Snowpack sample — Buffalo Mountain, Silverthorne, Colorado, USA (1/25/25, 10:11 AM MST)
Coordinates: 39.6222, -106.1139
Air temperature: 22 °F
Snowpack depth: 110 cm
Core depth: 10 cm
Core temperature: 46.4 °F
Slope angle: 12°, slope face: 102°
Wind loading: high
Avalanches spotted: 0
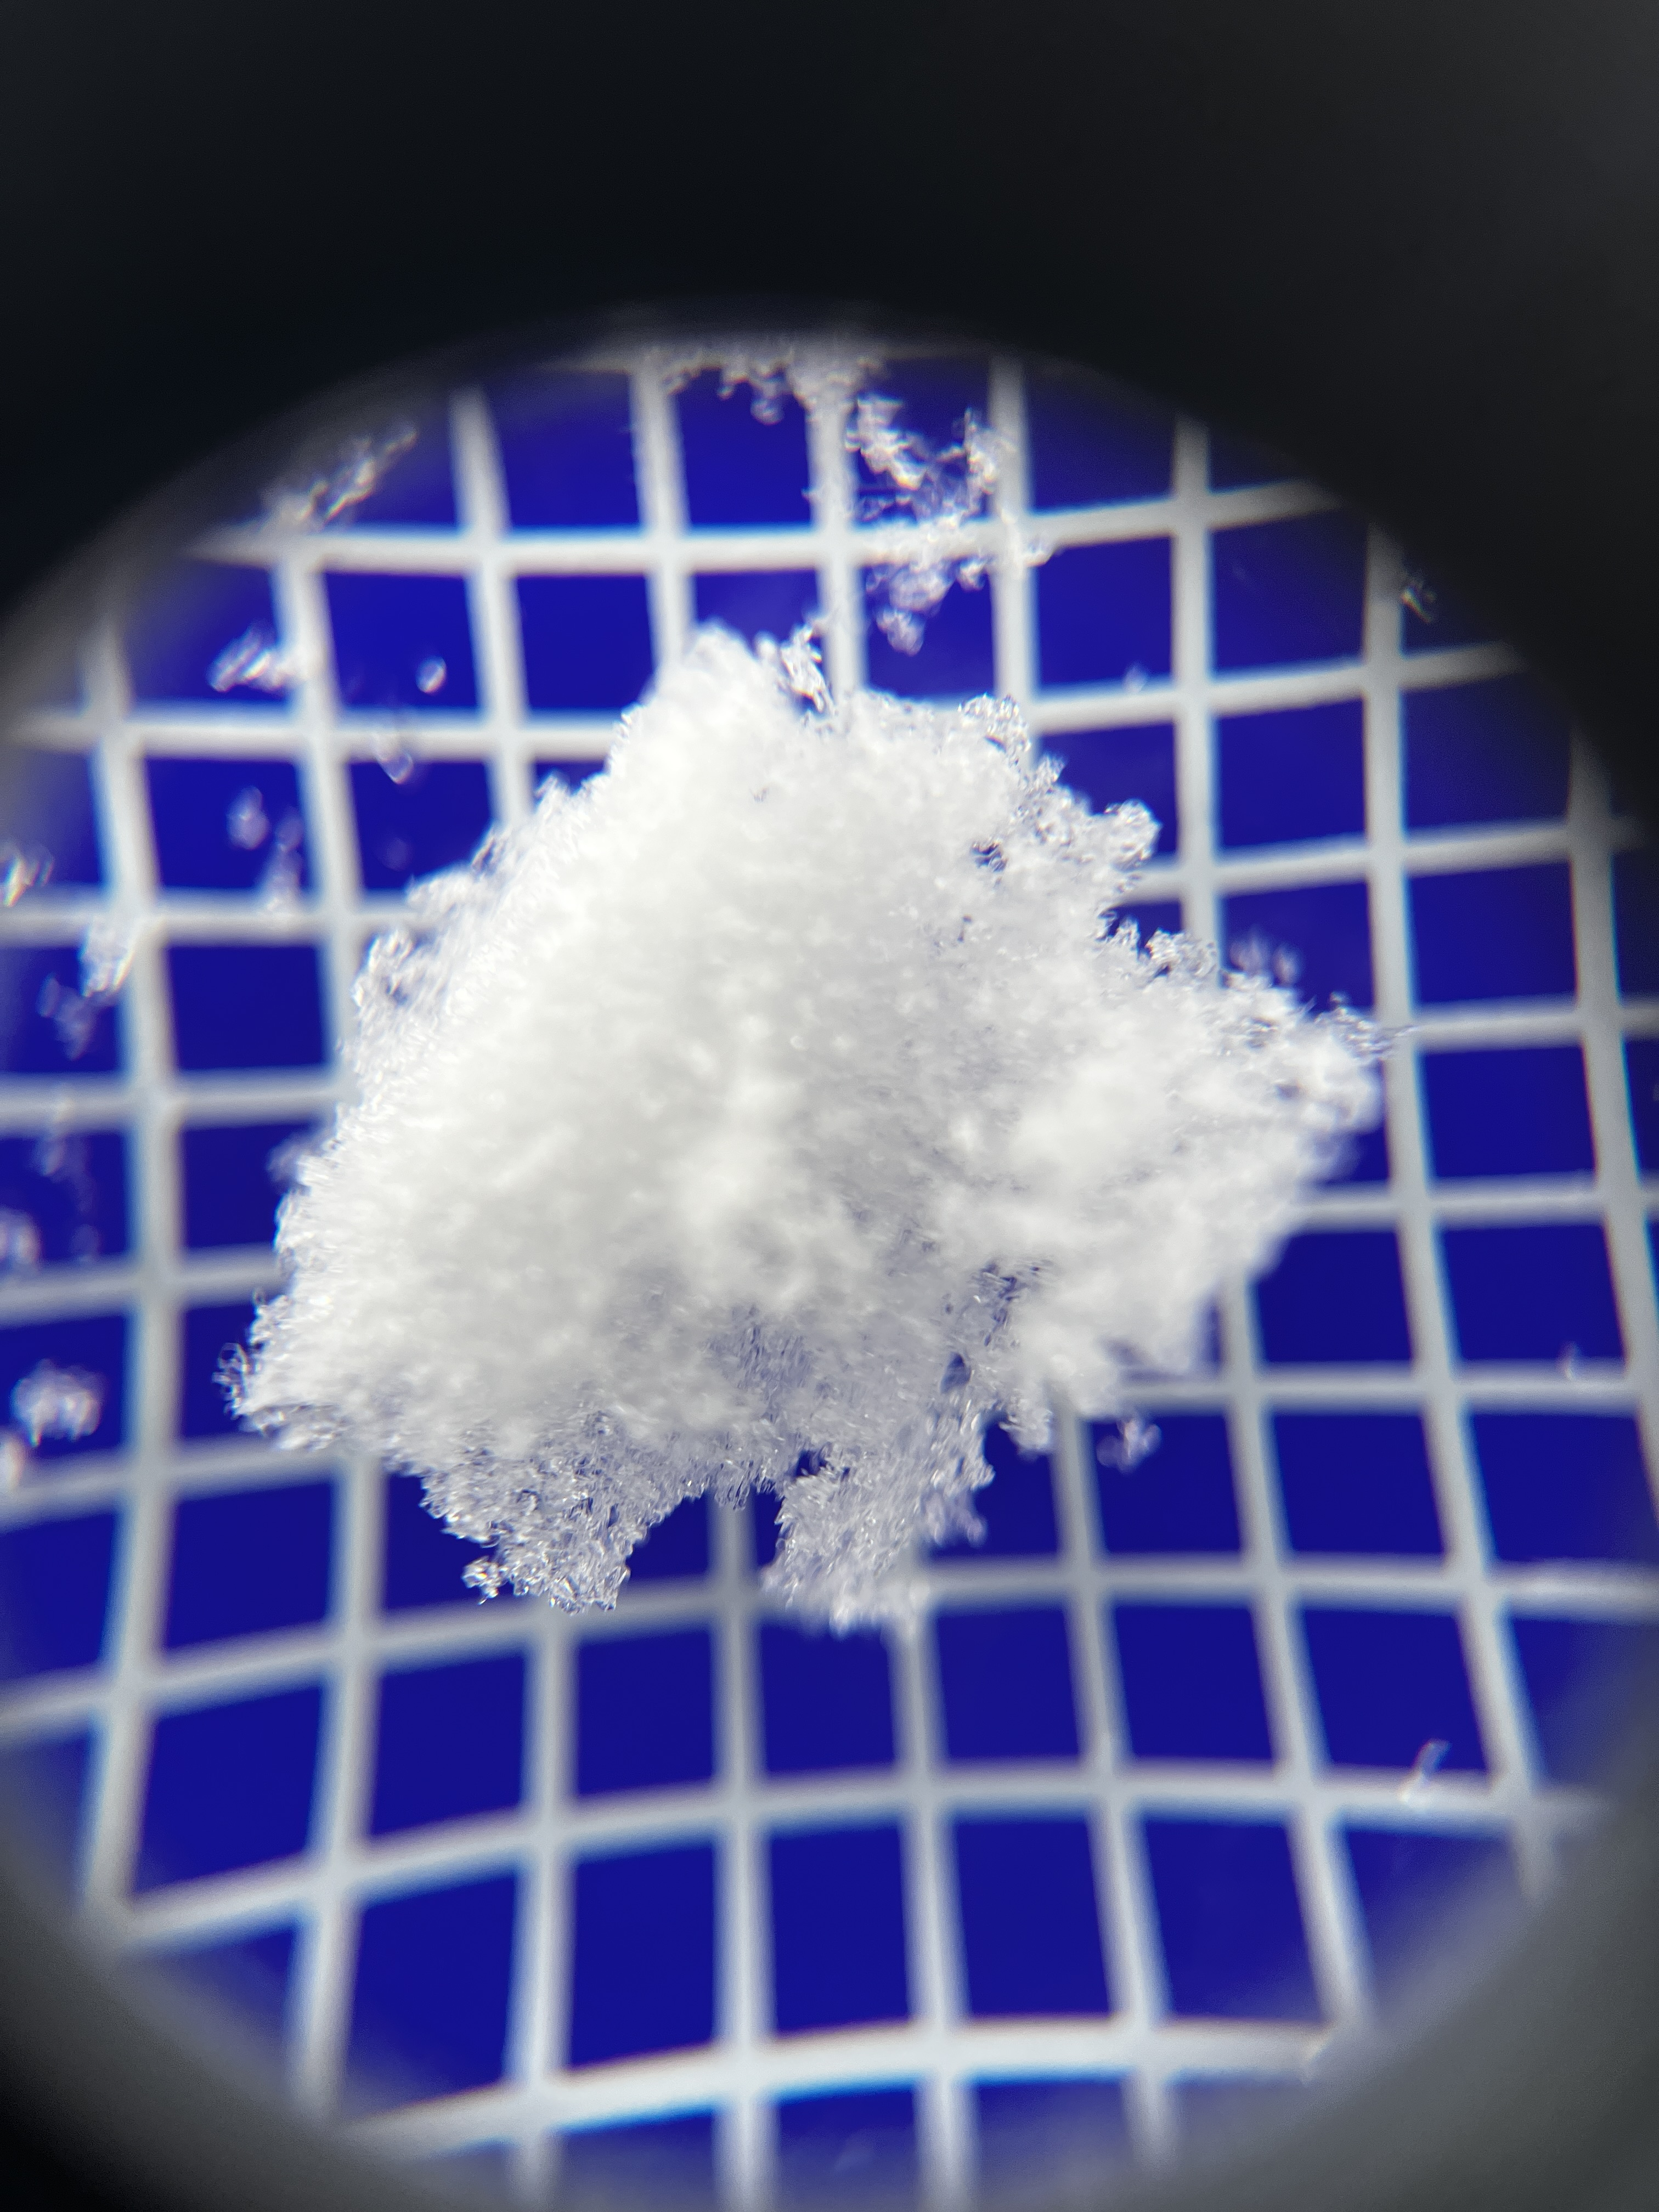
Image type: magnified_profile
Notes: No avalanches nearby, collected on the outskirts of a fire break 15 meters from the treeline, on way to Buffalo and Red Mountain